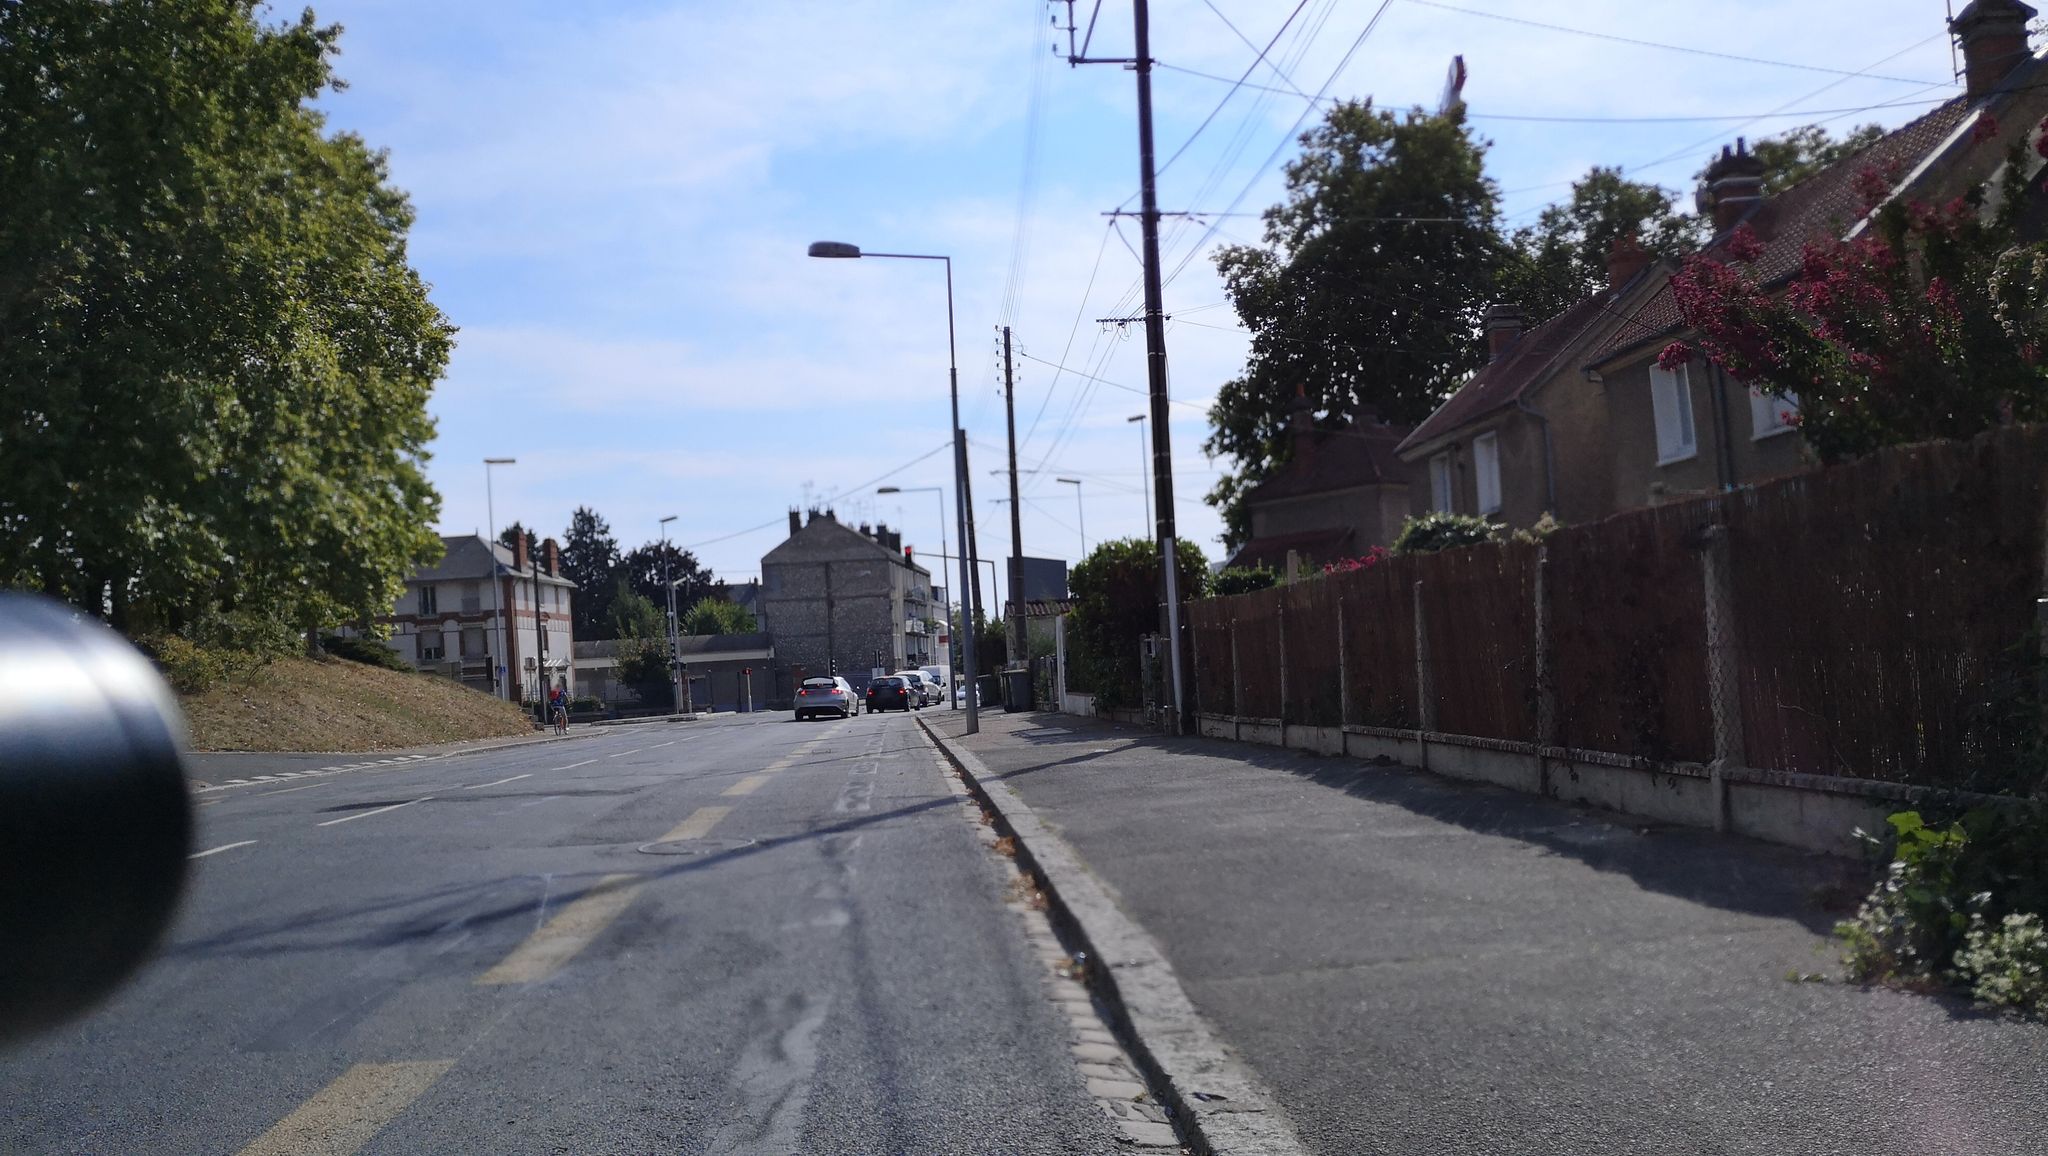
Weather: clear
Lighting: day
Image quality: good
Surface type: cycling surface
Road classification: cycleway
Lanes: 2
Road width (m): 1.5
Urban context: urban centre
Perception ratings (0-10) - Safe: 5.51, Lively: 8.61, Beautiful: 8.16, Boring: 2.06, Depressing: 2.8, Wealthy: 3.28